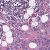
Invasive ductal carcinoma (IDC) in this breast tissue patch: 0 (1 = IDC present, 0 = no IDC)